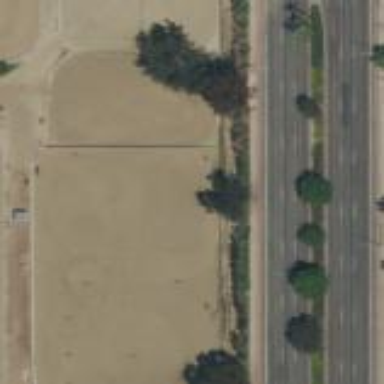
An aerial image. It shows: Equestrian pitch for leisure land sports.